Interaction volume radius: 10 \u00c5
Interaction volume height: 10 \u00c5
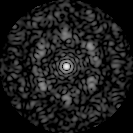
Disorder parameter: 0.6878